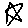
Label: star